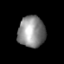
Tissue: lung
Cell type: Epithelial cells
Senescence score: 0.5614
Nuclear area (px): 829
Mean DAPI intensity: 139.066